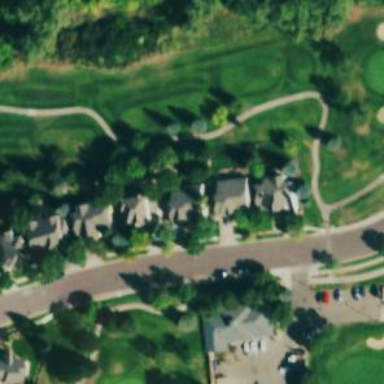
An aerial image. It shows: Service road designated as golf cart path.